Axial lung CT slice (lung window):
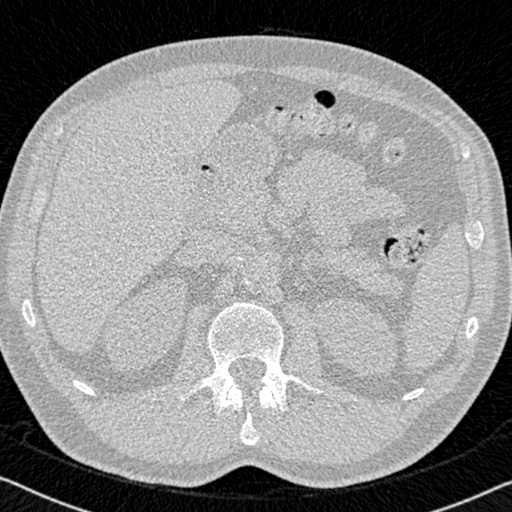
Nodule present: no